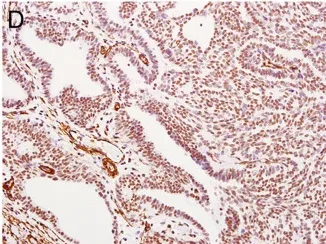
Immunohistochemical features of TL-LGNPPA. (D) Negative staining for smooth muscle actin (SMA) (x 20).
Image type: pathology (immunostaining)